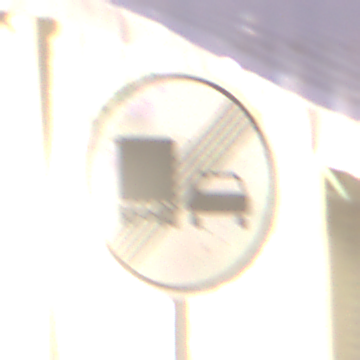
Verkehrszeichen: EndeUeberholverbotKraftfahrzeuge
Umgebung: Outdoor, Urban
Tageszeit: SunriseSunset
Wetter: PartlyCloudy
Licht: Artificial
Jahreszeit: NotSpecified
Kontrast: HighContrast